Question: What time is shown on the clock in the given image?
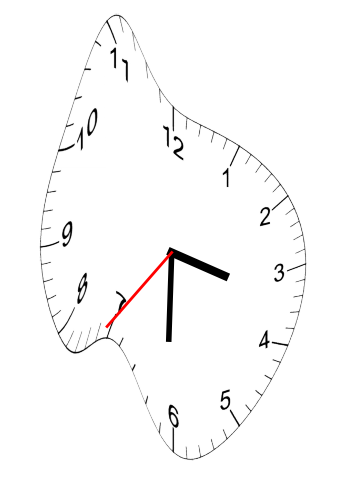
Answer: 03:30:36